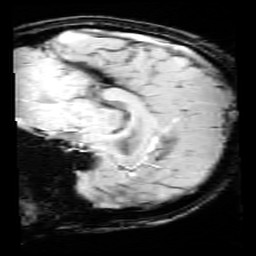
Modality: SWI
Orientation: sagittal
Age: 12
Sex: female
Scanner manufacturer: siemens
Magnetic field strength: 3 T
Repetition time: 0.027 s
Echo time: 0.02 s